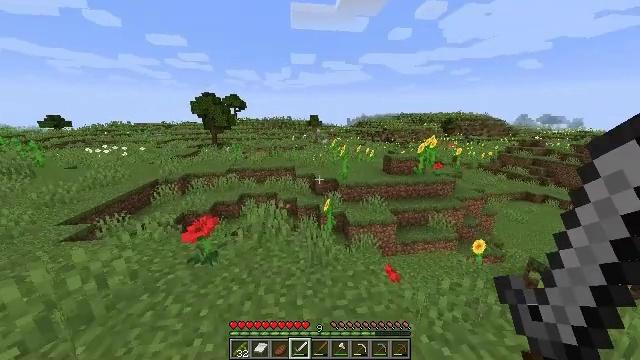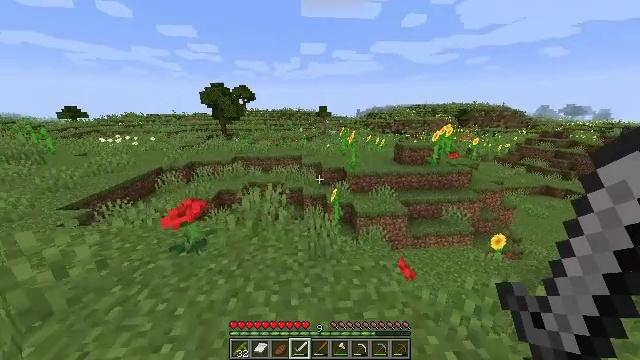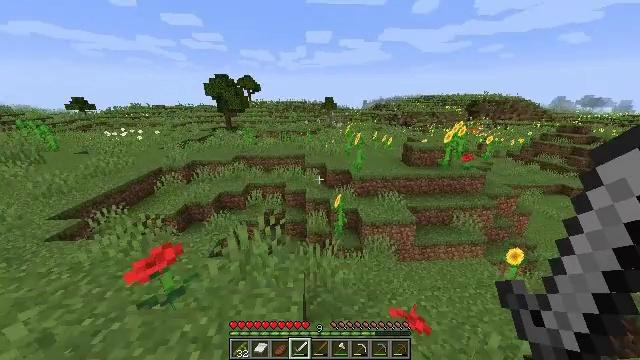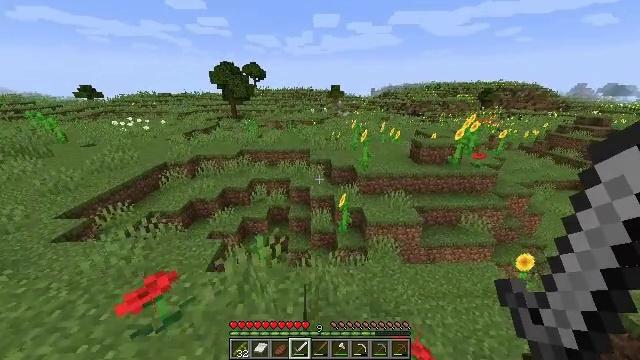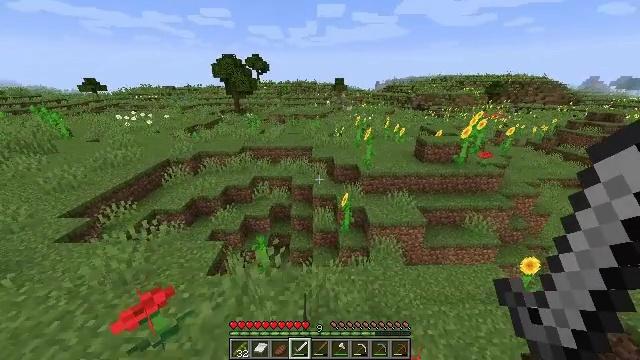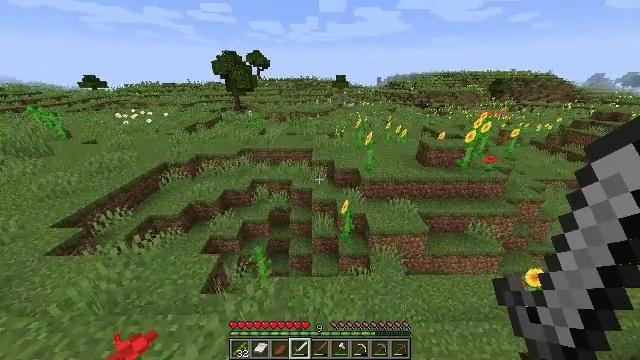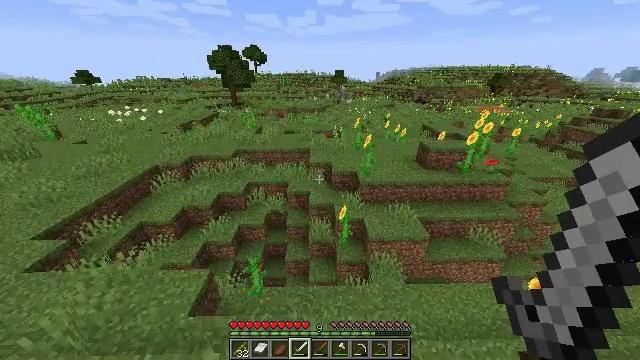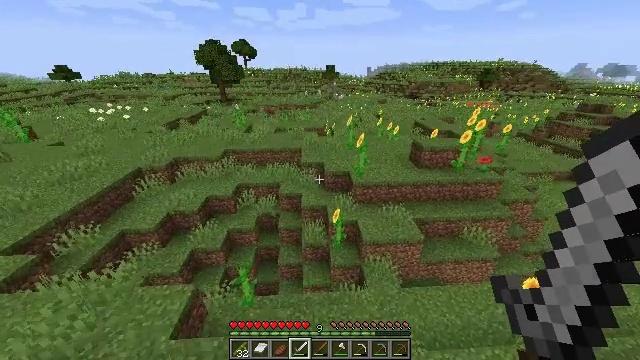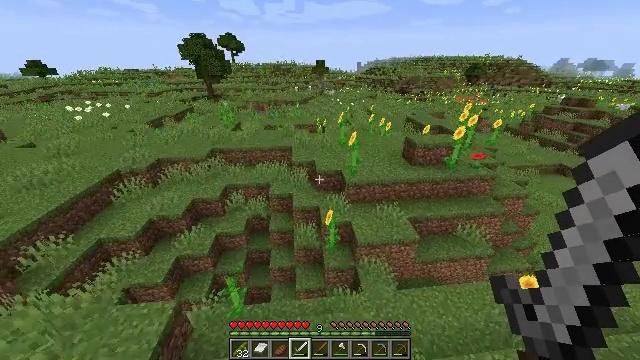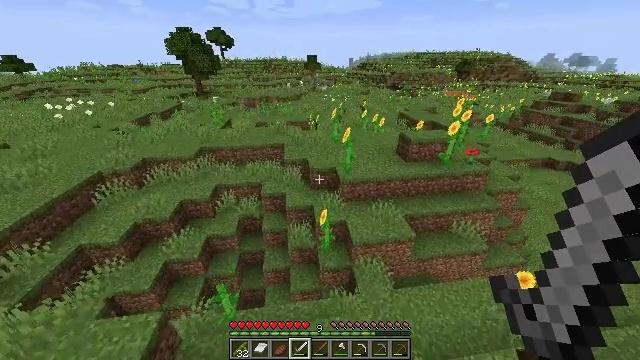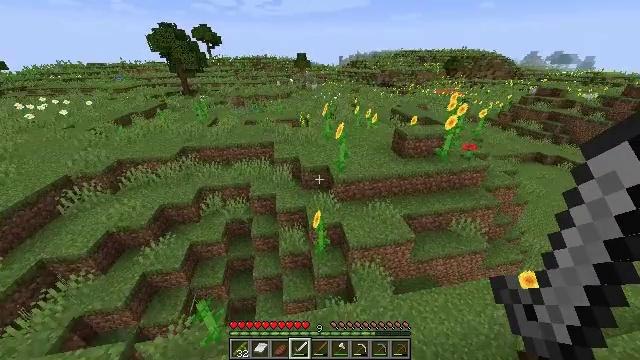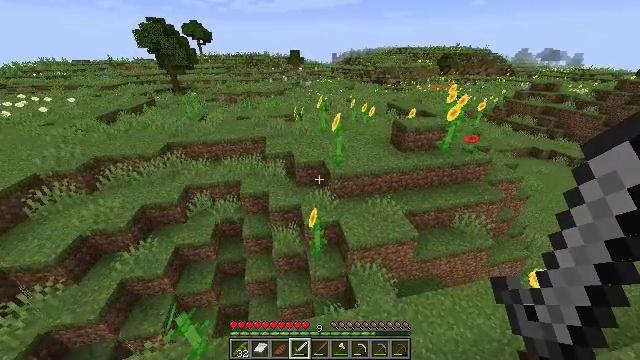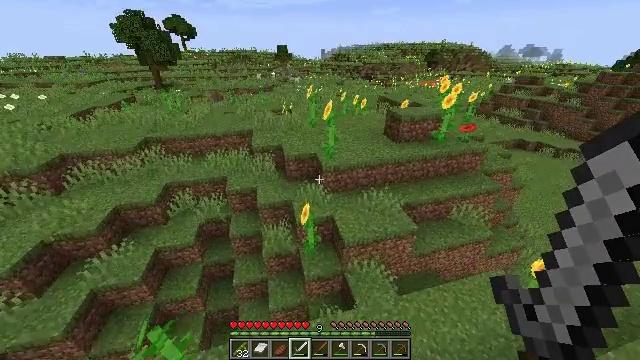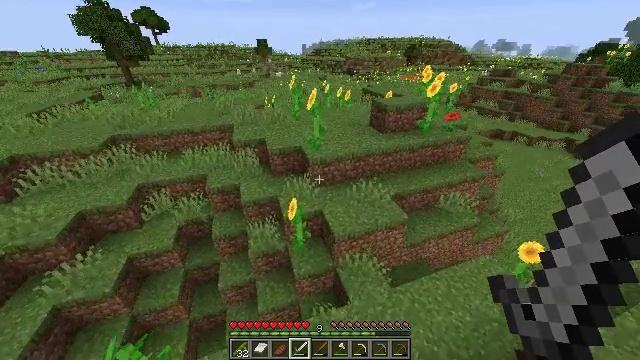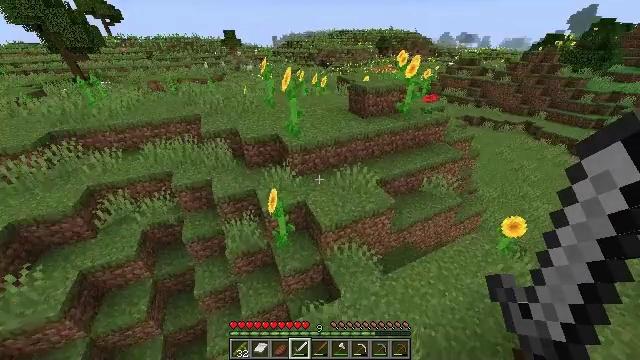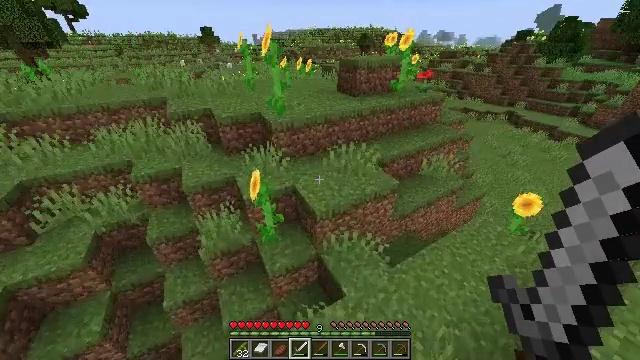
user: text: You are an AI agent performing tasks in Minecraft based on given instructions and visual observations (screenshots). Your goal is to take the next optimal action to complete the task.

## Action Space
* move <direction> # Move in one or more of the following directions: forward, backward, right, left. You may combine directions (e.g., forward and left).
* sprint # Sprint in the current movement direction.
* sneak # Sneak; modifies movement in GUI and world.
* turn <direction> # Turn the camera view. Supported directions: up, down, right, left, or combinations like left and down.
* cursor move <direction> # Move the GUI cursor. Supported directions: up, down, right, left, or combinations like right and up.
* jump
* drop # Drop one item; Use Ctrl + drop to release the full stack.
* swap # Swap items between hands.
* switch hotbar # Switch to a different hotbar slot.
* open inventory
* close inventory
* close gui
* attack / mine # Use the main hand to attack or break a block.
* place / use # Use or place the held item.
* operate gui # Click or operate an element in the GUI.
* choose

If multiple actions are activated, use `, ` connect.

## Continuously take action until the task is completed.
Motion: motion action
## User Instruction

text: Mine the sweet berry bush.
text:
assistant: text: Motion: move forward, turn left and down, jump
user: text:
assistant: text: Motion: move forward, sprint, turn left and down, jump
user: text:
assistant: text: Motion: move forward, sprint, turn left and down, jump
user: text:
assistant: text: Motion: move forward, sprint, turn down, jump
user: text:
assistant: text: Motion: move forward, sprint, jump
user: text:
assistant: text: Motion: move forward, turn down, jump
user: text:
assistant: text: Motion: move forward, turn right and down, jump
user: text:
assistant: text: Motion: move forward, turn right and down, jump
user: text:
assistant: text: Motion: move forward, turn right, jump
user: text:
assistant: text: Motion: move forward, turn right, jump
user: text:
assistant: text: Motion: move forward, turn right, jump
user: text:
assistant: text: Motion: move forward, turn right, jump
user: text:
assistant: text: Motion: move forward, turn right, jump
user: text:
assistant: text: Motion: move forward, turn right and down, jump
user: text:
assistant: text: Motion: move forward, sprint, turn right, jump
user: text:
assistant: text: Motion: move forward, sprint, jump
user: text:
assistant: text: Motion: move forward, sprint, jump
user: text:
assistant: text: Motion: move forward, sprint, jump
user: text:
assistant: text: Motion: move forward, turn right, jump
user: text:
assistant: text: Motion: move forward, turn up, jump
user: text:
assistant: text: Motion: move forward, turn up, jump
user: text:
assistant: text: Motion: move forward, turn up, jump
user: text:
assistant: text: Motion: move forward, turn up, jump
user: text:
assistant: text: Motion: move forward, jump
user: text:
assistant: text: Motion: move forward, jump
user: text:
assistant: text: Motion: move forward, jump
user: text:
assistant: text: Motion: move forward, sprint, jump
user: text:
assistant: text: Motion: move forward, sprint, jump
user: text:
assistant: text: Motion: move forward, sprint, jump
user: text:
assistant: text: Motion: move forward, sprint, jump